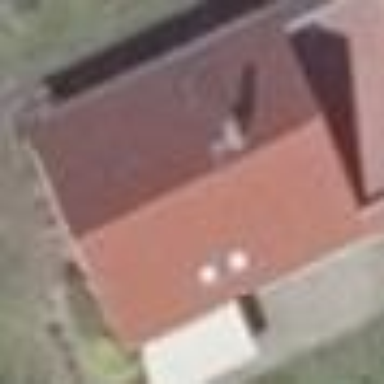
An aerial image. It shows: Detached house with gabled roof made of red roof tiles.